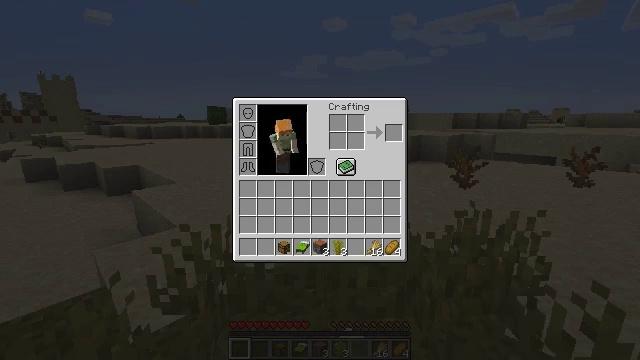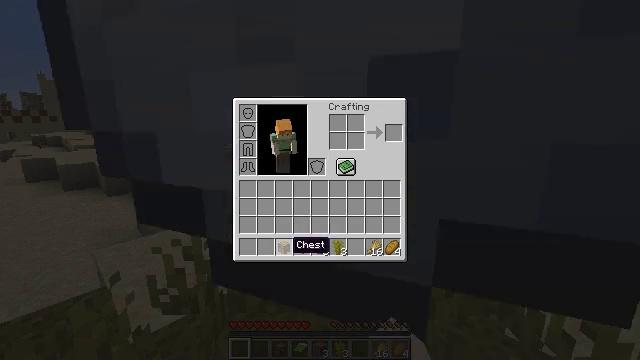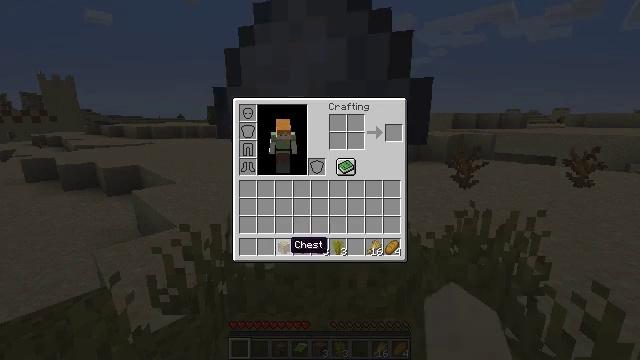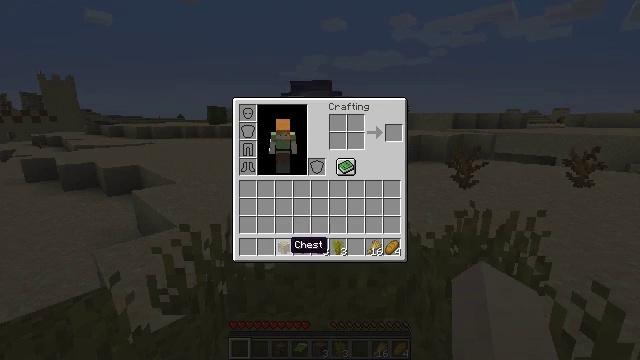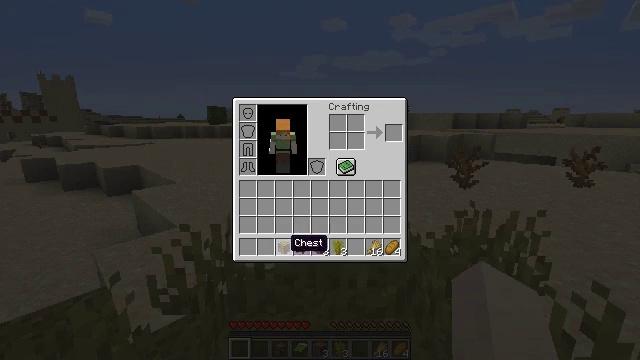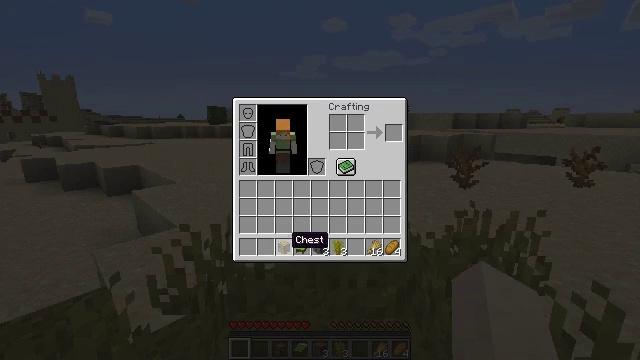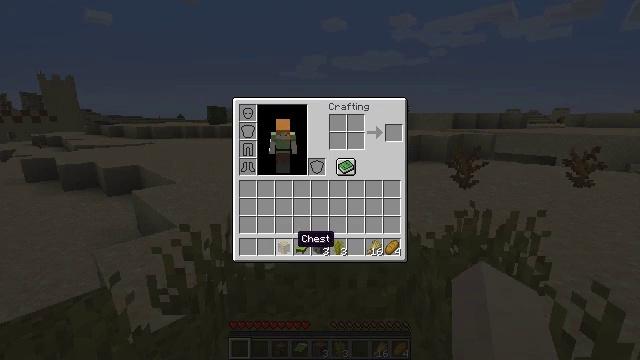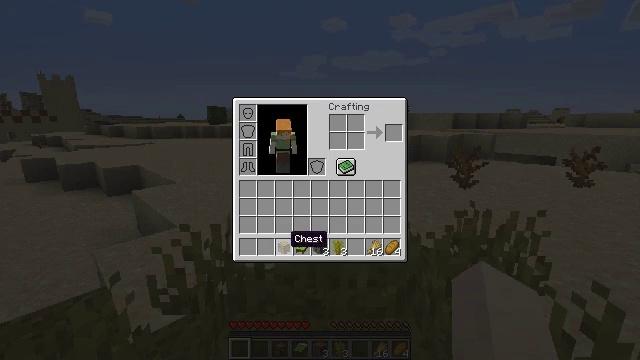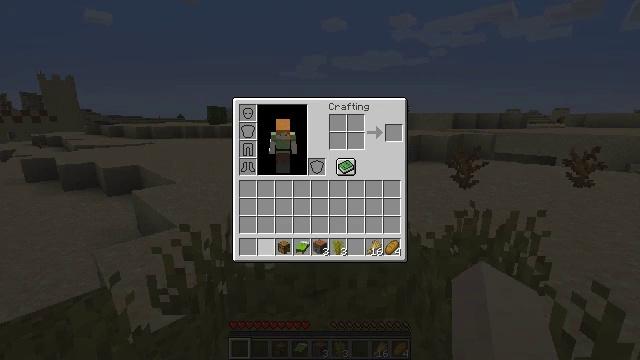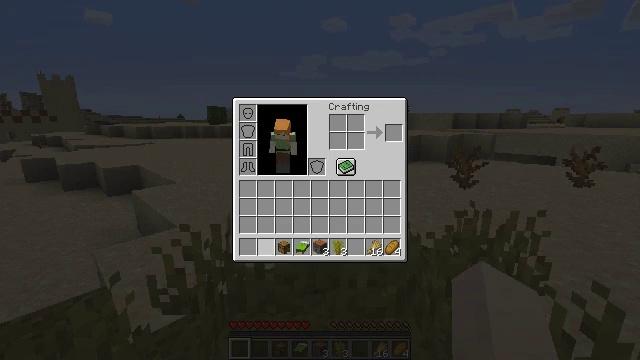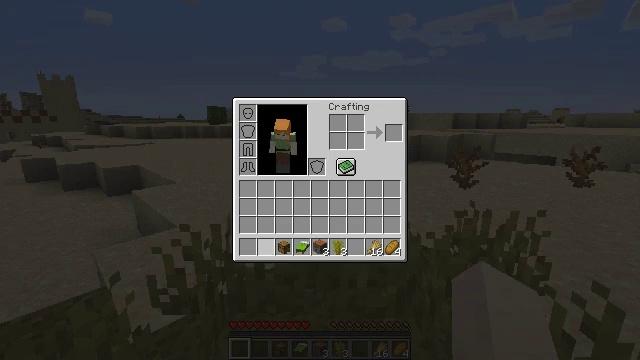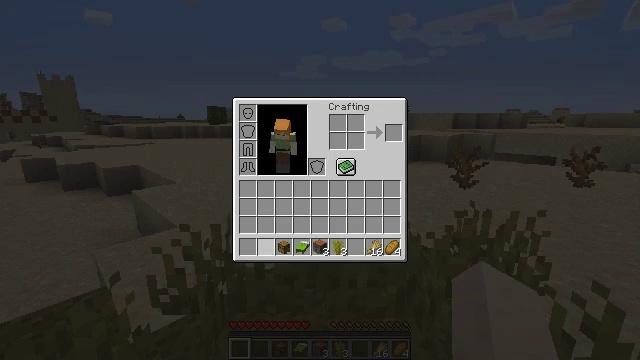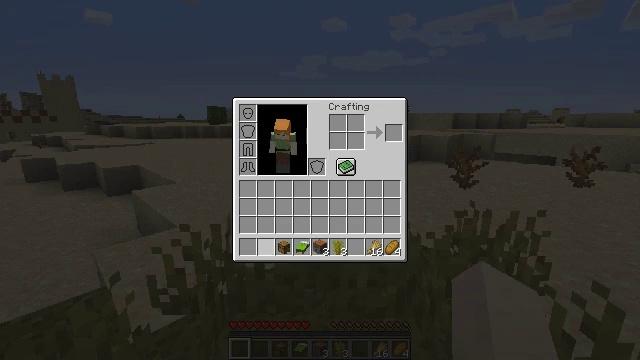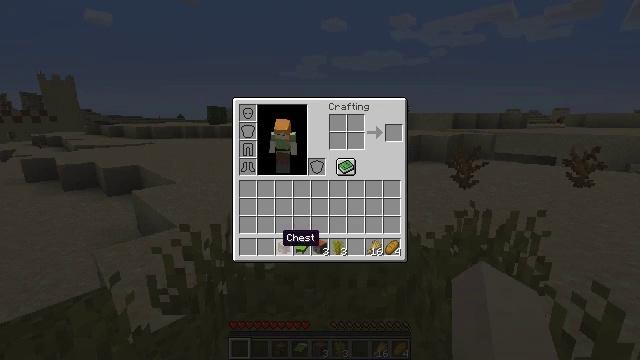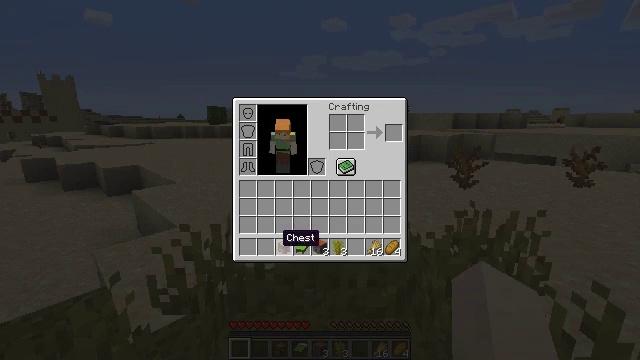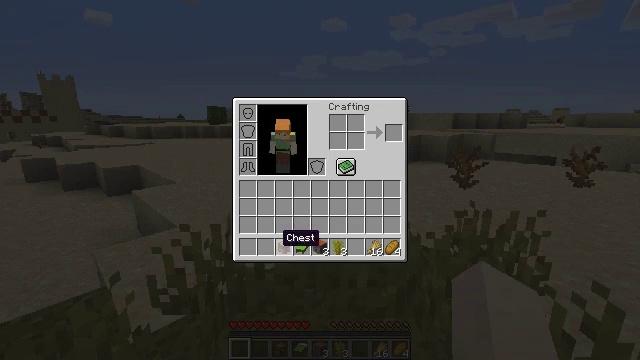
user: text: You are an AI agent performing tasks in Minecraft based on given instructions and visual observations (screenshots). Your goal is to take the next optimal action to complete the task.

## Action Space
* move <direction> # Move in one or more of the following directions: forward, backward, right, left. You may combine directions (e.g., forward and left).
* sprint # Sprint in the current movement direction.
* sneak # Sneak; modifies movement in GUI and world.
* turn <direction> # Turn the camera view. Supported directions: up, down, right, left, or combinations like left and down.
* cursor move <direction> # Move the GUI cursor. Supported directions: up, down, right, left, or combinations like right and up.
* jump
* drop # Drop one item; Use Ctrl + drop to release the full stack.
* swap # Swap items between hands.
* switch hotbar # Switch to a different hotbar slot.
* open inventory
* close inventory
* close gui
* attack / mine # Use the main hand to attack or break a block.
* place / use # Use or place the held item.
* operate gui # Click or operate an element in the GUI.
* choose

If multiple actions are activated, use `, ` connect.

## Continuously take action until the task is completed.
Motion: motion action
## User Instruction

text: Remove an acacia sapling from the inventory.
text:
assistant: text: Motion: cursor move left, open gui
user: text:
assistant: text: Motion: no_op
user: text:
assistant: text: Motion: no_op
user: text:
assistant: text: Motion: no_op
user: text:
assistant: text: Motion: no_op
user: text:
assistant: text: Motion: no_op
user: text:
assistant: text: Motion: cursor move left
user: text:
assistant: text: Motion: cursor move left
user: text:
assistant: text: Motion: no_op
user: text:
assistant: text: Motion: no_op
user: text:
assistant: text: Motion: no_op
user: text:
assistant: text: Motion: no_op
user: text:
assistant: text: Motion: no_op
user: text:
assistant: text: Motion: no_op
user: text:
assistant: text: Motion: no_op
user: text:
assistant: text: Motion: no_op
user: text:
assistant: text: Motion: no_op
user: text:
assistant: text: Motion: no_op
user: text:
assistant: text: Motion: operate gui
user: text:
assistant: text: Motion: operate gui
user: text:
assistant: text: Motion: cursor move up, operate gui
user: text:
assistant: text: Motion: no_op
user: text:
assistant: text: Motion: operate gui
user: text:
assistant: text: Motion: operate gui
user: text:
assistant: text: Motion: operate gui
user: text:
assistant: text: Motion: operate gui
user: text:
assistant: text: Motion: no_op
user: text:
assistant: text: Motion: no_op
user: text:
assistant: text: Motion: no_op
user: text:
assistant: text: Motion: no_op